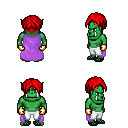
a pixel art fantasy rpg character, male body template, orc, green skin, lavender cape, white pants, red parted hairstyle, gold gloves, ghillies, four views (front, back, left, right), 2x2 character sprite sheet, small pixel art, hard edges, no anti-aliasing